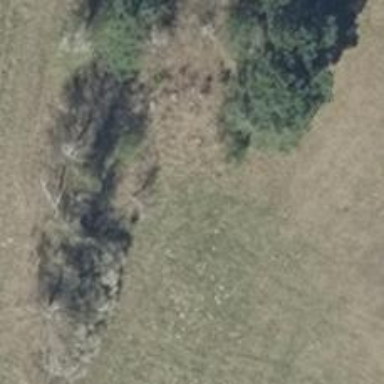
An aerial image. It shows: Shelter that serves as hunting stand.